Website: bh-photo
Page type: customer-info-address
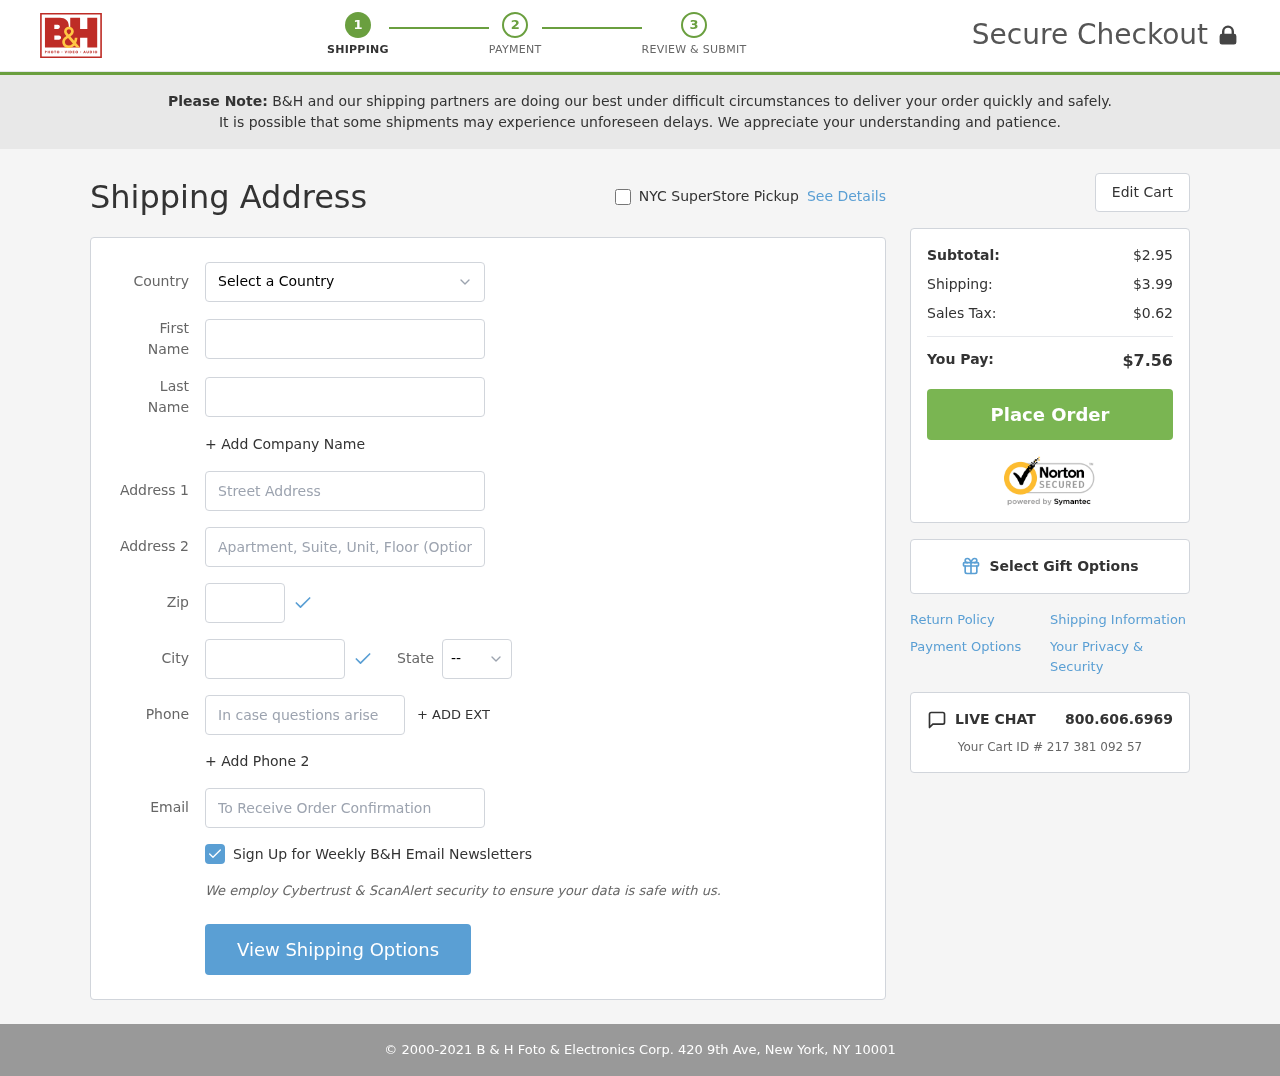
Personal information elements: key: PII_CITY
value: South Ryan
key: PII_COUNTRY
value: United States
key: PII_EMAIL
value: kwright@yahoo.com
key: PII_FIRSTNAME
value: Kristine
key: PII_LASTNAME
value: Wright
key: PII_PHONE
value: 9737414340
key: PII_POSTCODE
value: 02278
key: PII_STATE_ABBR
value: NH
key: PII_STREET
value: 57700 Jorge Fields
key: PII_STREET2
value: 668 David Pines
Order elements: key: ORDER_SUBTOTAL
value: $2.95
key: ORDER_SHIPPING_COST
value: $3.99
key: ORDER_TAX
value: $0.62
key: ORDER_TOTAL
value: $7.56
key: ORDER_ID
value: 217 381 092 57